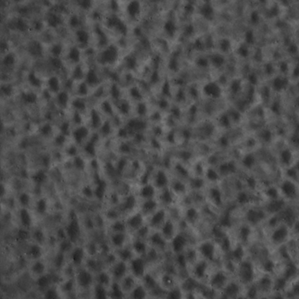
Label: non_frost